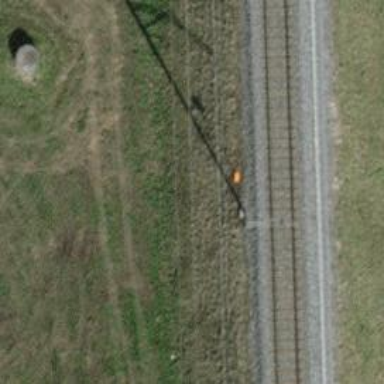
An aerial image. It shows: Pipeline marker.